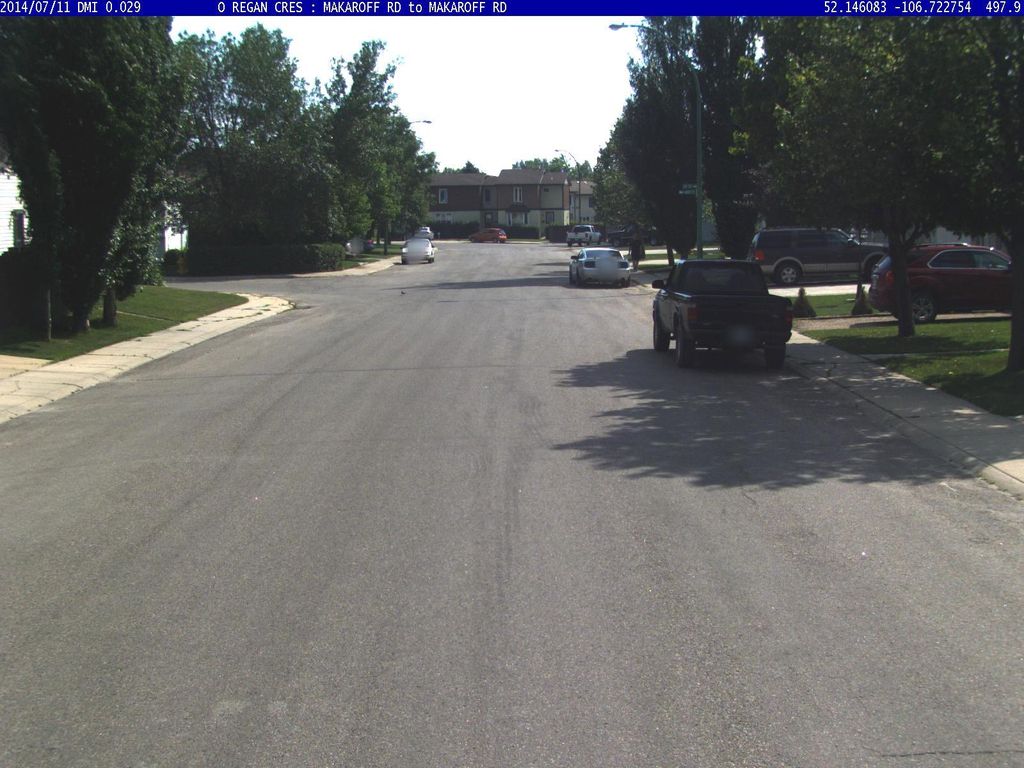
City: saskatoon